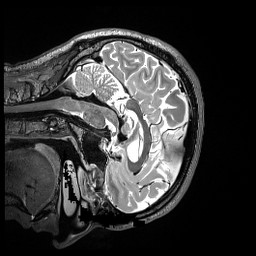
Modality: T2w
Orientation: sagittal
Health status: healthy
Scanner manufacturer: siemens
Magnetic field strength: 3 T
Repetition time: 3.2 s
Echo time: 0.563 s